Aerial crown-view tile of a tropical tree (Barro Colorado Island, Panama), acquired 20250616:
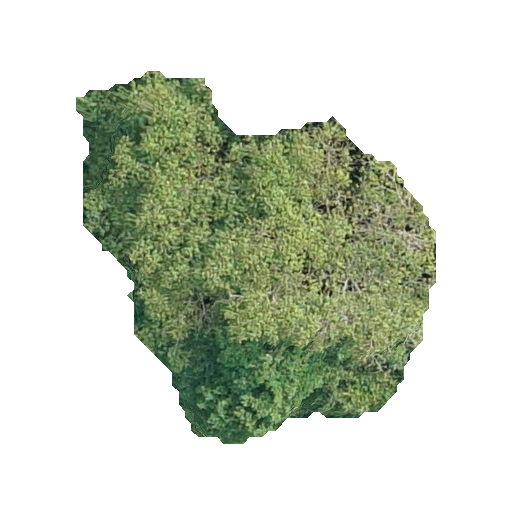
Species: Tachigali panamensis
GBIF accepted scientific name: Tachigali panamensis
Crown area: 130.827 m²